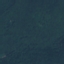
Land use / land cover: Forest